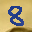
Label: 8